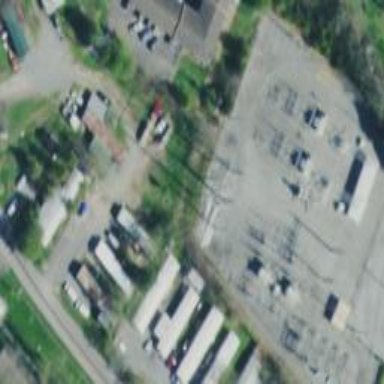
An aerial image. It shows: Distribution level power substation.